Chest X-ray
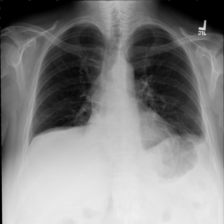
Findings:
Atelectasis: positive
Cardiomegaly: negative
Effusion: positive
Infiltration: negative
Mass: negative
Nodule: negative
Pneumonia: negative
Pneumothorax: negative
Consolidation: negative
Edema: negative
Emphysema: negative
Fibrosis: negative
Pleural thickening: negative
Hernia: negative